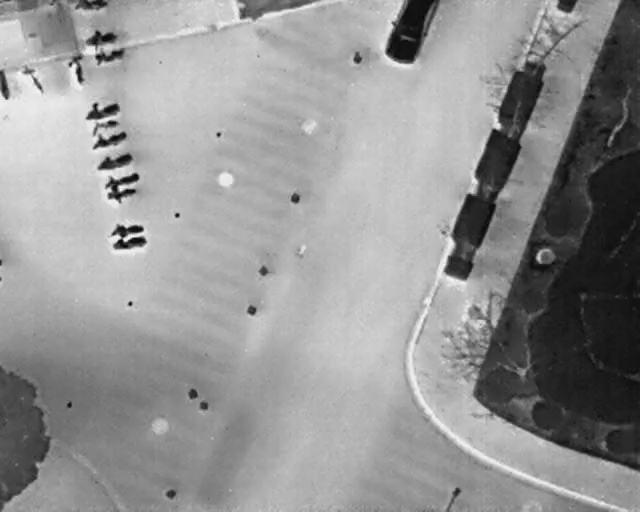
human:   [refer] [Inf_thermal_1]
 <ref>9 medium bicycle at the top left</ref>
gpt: <box>[[15, 23, 18, 31, 166], [15, 21, 17, 27, 166], [14, 17, 17, 25, 166], [-1, 15, 3, 17, 2], [2, 14, 7, 16, 149], [9, 11, 14, 15, 161], [15, 7, 18, 13, 169], [13, 4, 16, 11, 169], [13, -2, 15, 4, 2]]</box>

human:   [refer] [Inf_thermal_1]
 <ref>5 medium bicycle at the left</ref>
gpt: <box>[[18, 43, 21, 51, 169], [18, 40, 20, 48, 169], [17, 34, 20, 40, 169], [17, 31, 20, 38, 169], [16, 27, 19, 35, 168]]</box>